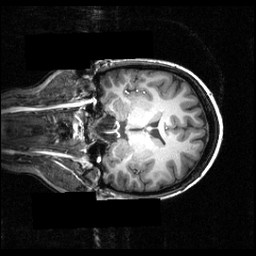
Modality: T1w
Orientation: coronal
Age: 21
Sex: female
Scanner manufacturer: siemens
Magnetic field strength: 3.951 T
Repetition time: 1.5 s
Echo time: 0.00335 s